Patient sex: F
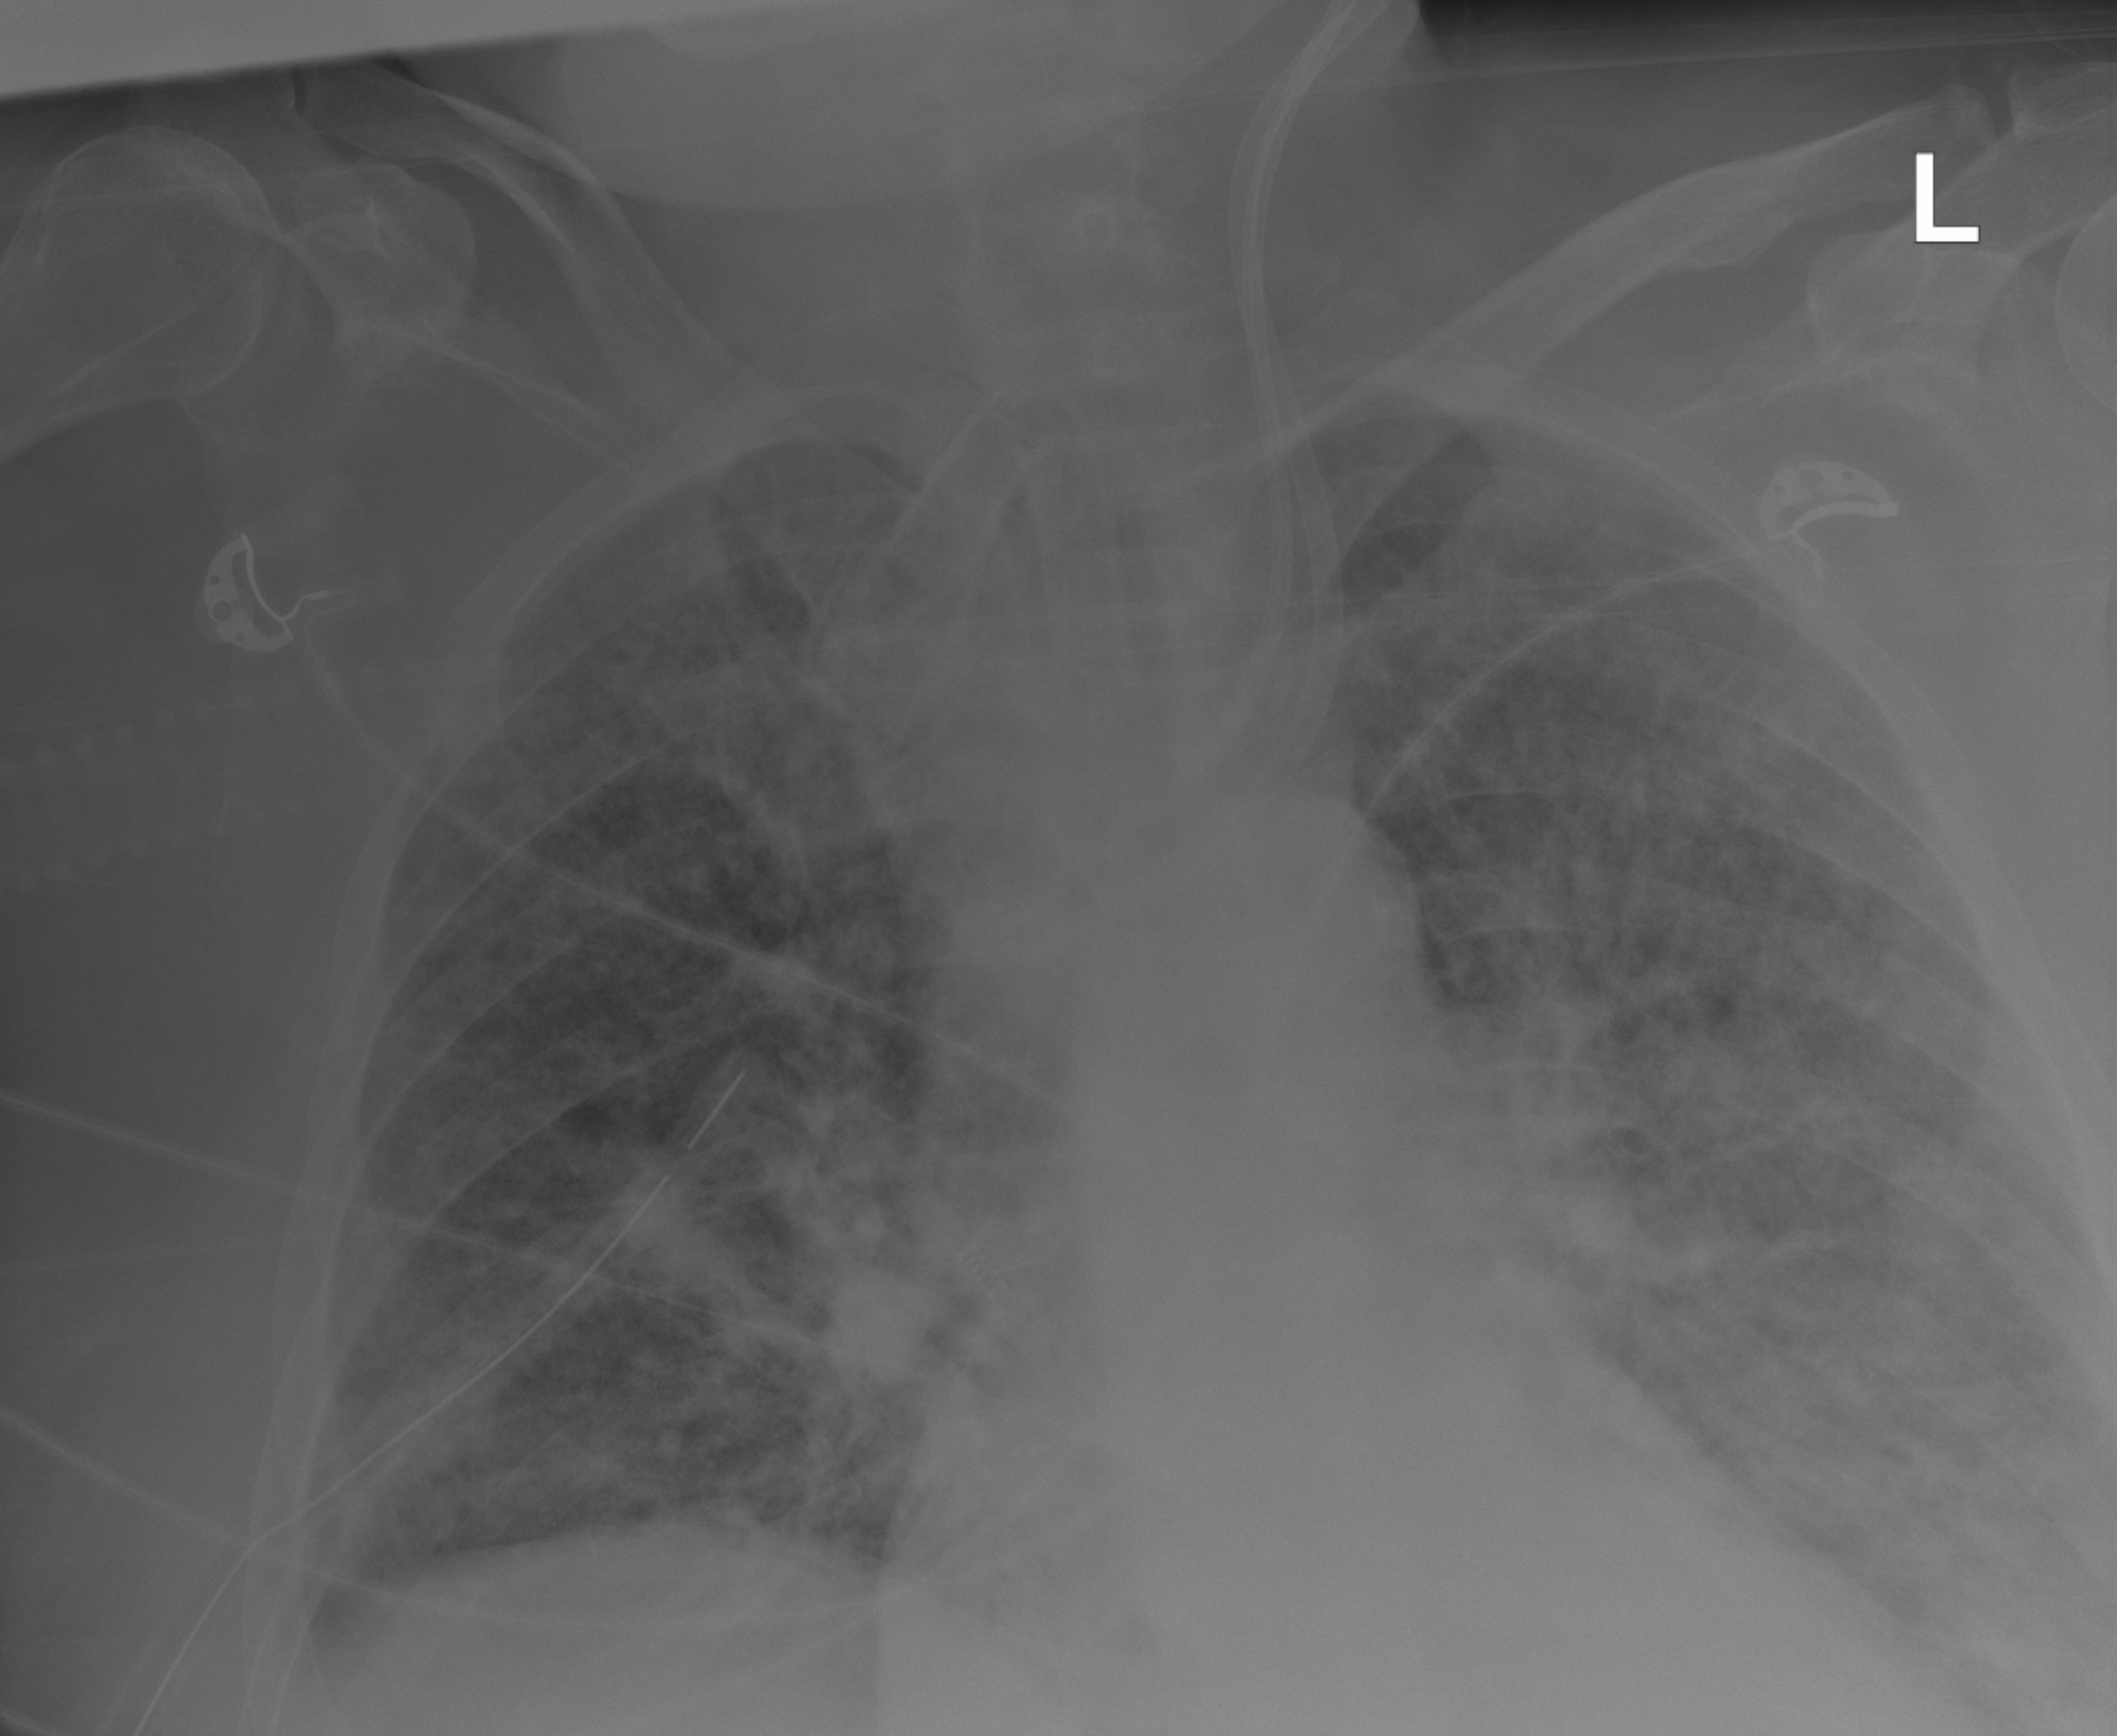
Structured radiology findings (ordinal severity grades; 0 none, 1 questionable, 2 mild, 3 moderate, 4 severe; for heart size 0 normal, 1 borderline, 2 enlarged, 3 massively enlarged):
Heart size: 2
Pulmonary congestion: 2
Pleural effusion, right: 1
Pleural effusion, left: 2
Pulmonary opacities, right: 2
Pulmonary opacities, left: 3
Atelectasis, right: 2
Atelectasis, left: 3